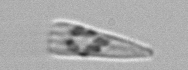
Label: Licmophora